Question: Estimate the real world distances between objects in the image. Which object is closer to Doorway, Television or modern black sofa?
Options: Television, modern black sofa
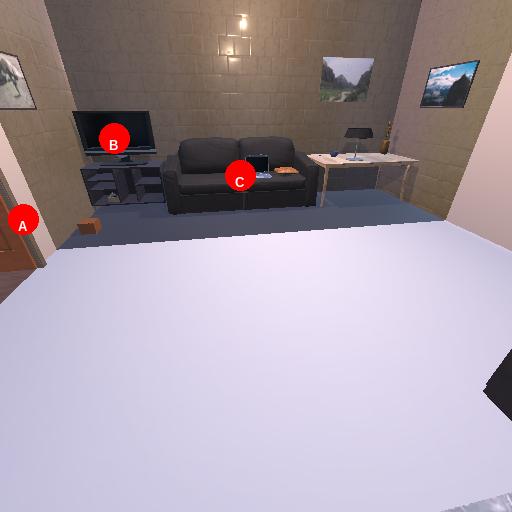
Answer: Television